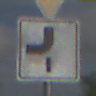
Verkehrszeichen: VerlaufVorfahrtsstrasse7
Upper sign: VorfahrtGewaehren
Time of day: MorningAfternoon
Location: Outdoor (Nature)
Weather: PartlyCloudy
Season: NotSpecified
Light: Natural